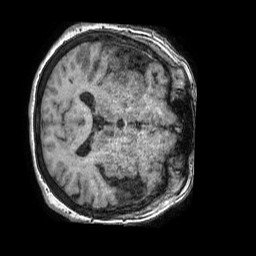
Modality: T1w
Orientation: axial
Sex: female
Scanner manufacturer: philips
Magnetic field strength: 1.5 T
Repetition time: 0.007716 s
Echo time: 0.003516 s